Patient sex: M
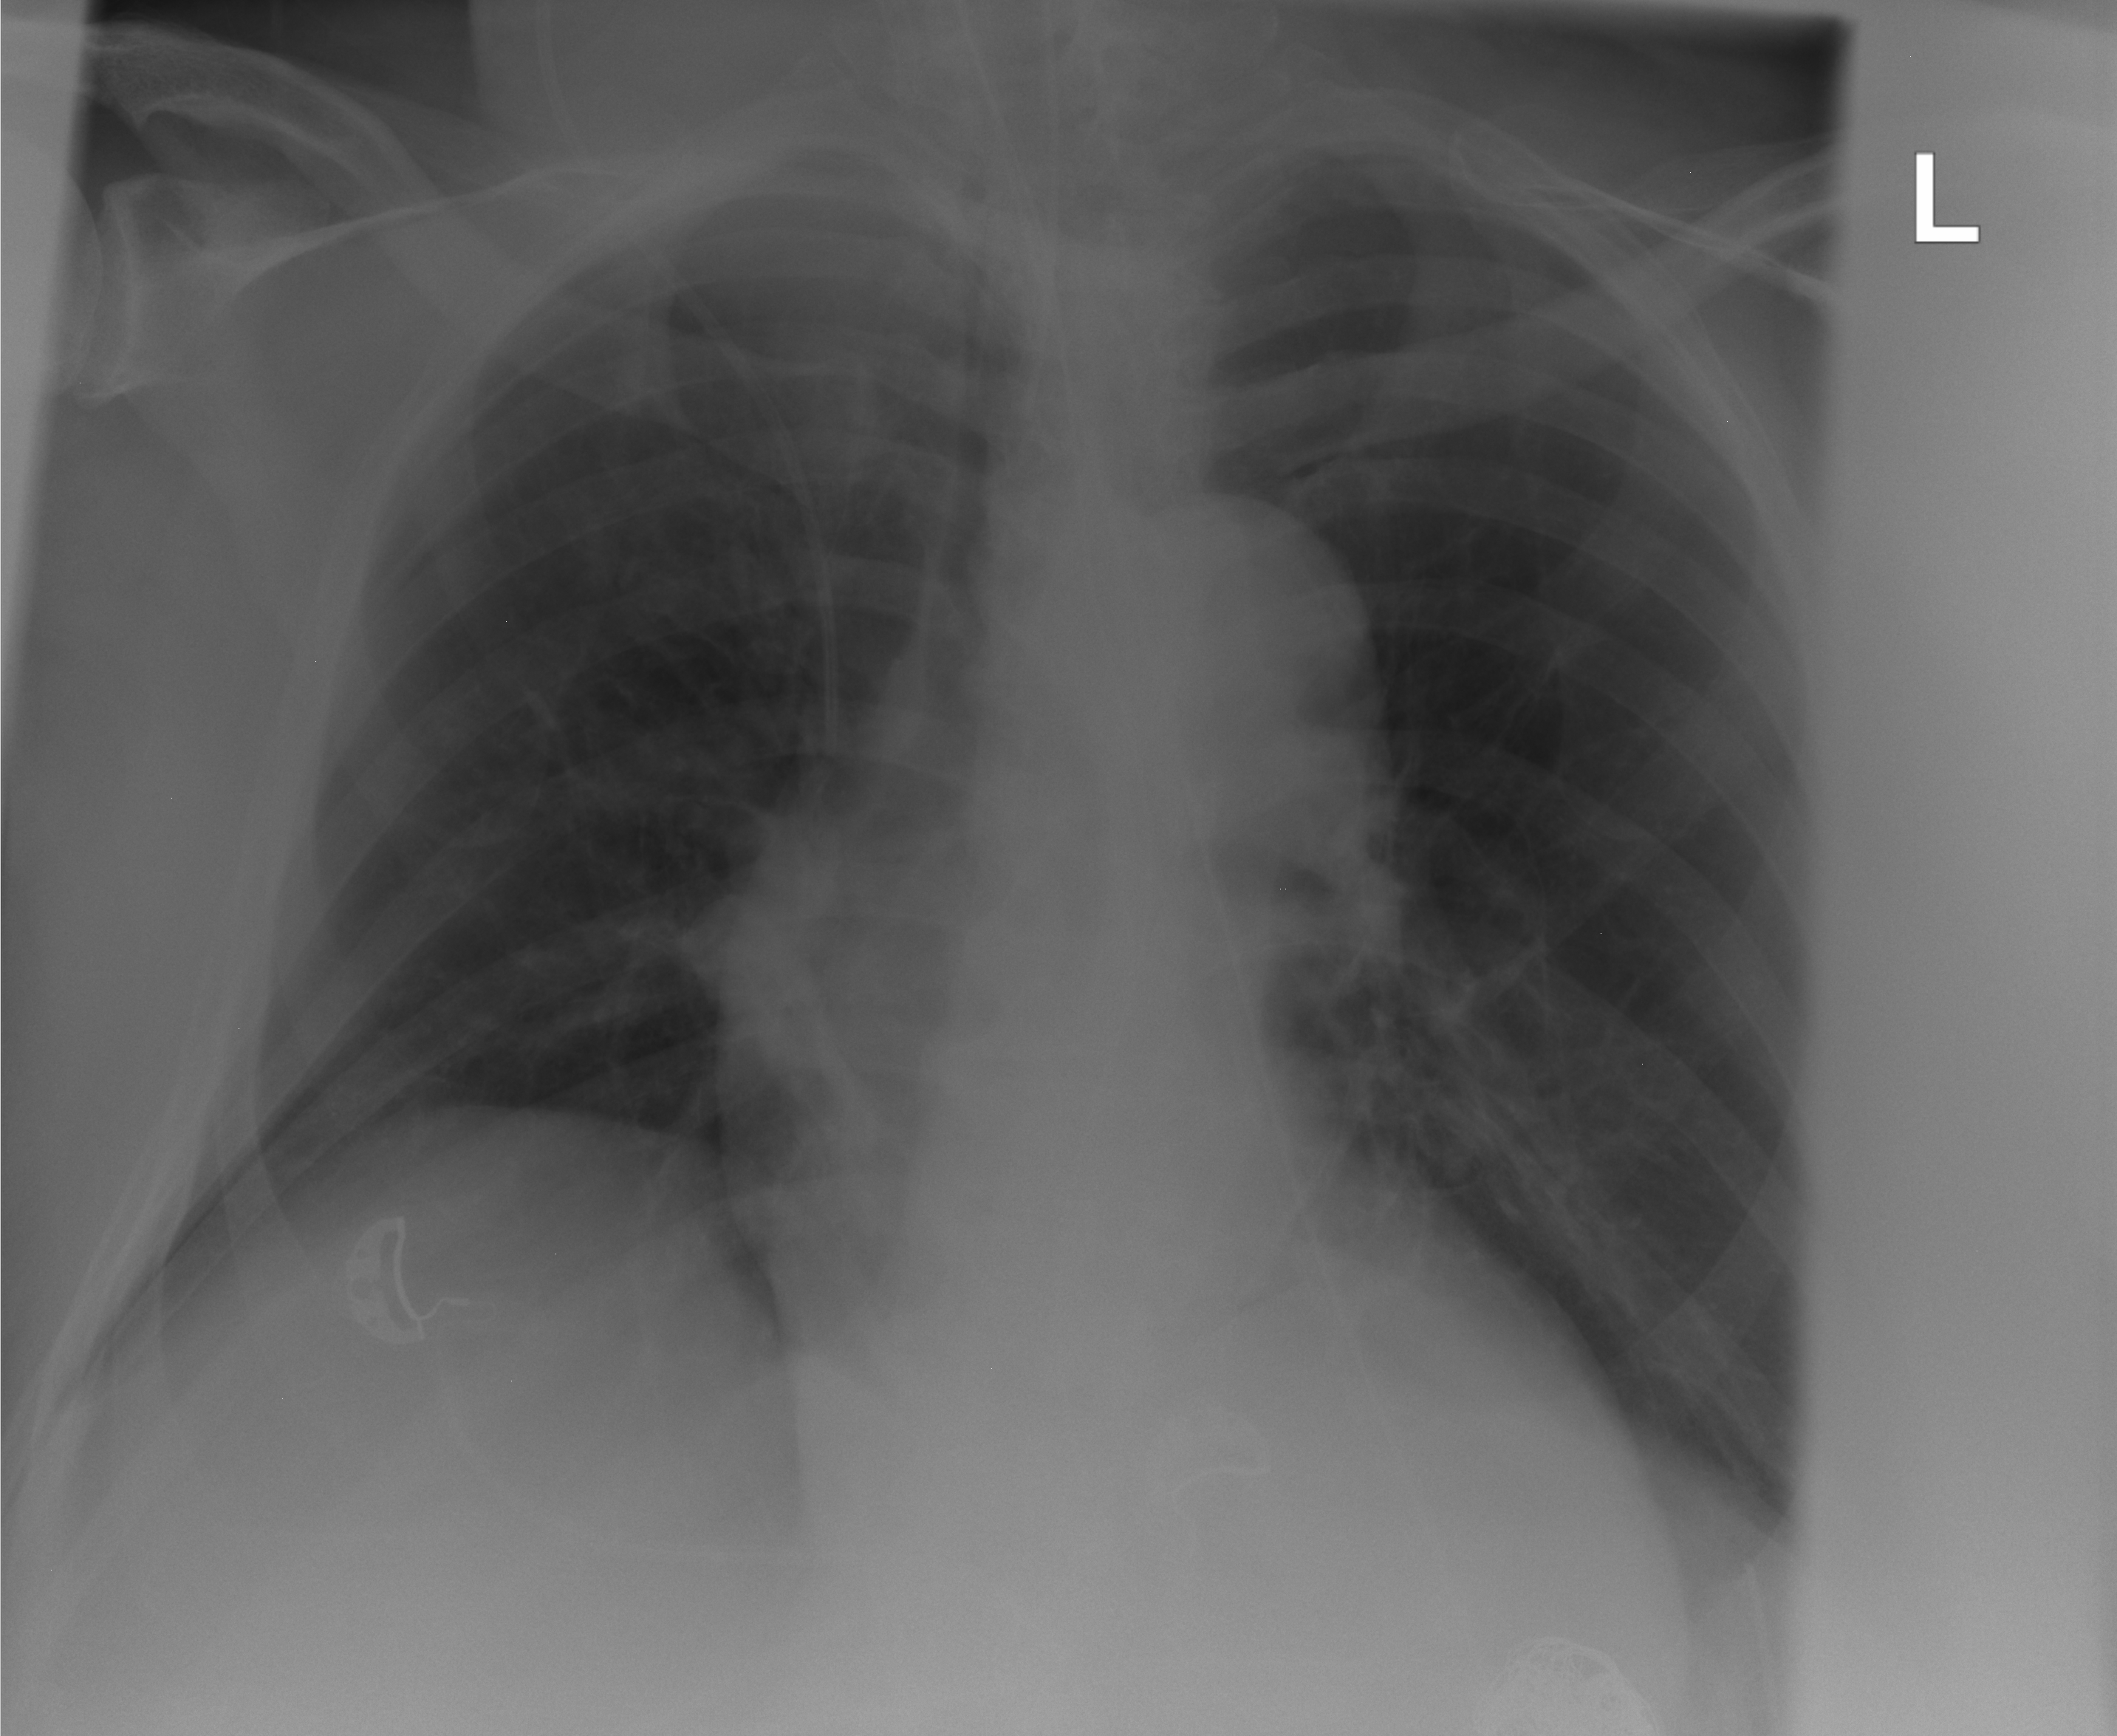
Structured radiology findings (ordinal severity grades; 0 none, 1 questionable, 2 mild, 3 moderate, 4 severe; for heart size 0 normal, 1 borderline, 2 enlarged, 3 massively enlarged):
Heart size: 0
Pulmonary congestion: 0
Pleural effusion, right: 0
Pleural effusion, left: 0
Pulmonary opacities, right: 0
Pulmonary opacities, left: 0
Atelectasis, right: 0
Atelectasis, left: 2